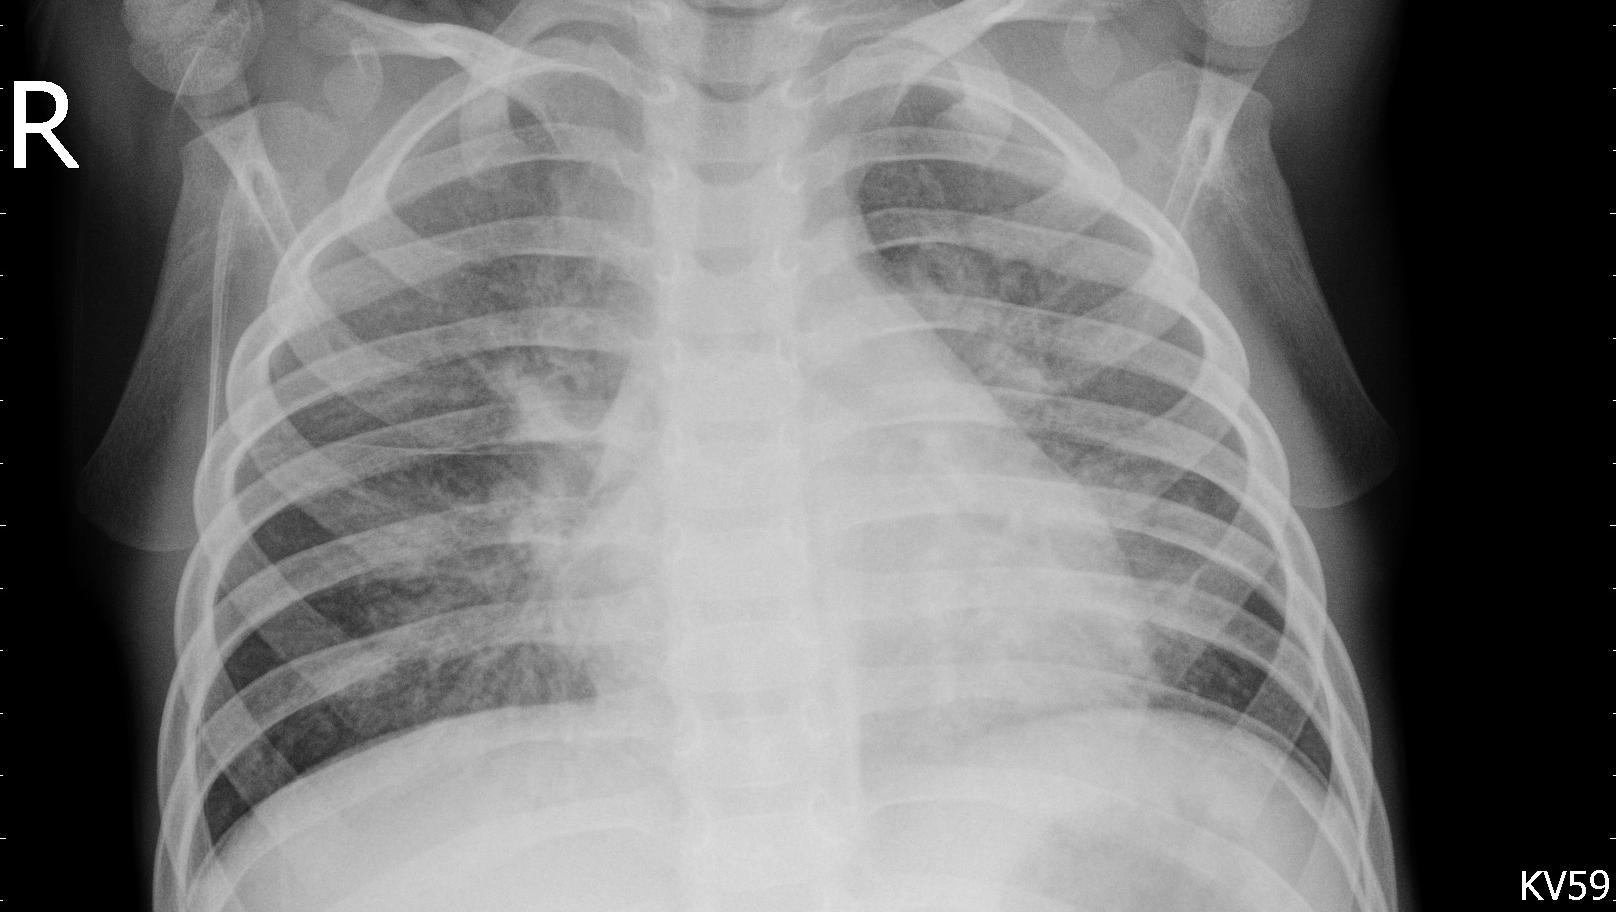
Diagnosis: PNEUMONIA